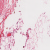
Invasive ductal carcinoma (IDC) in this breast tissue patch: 0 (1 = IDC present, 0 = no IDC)